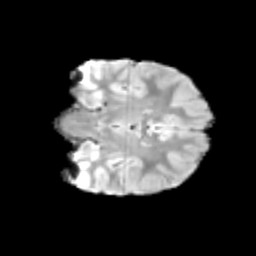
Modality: T2w
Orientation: coronal
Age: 8
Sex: male
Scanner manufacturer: siemens
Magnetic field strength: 3 T
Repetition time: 3.8 s
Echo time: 0.07 s